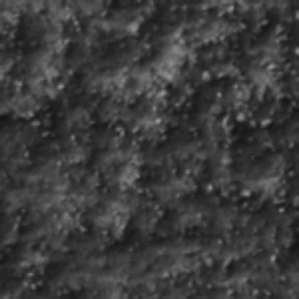
Label: frost